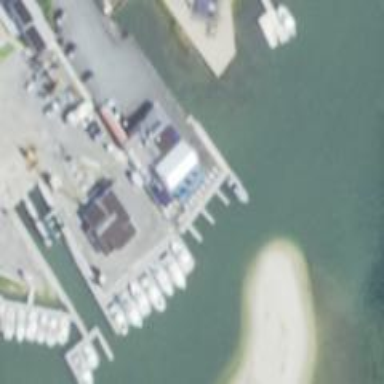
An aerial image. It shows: Pier with mooring facilities.